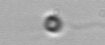
Label: flagellate